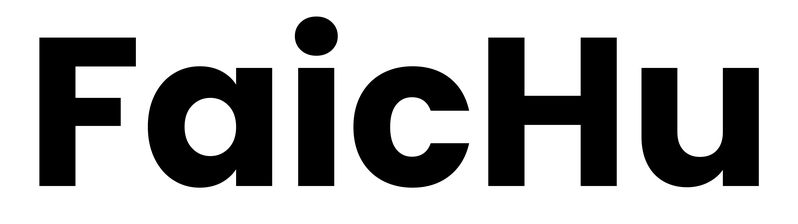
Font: Poppins-Bold